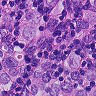
Metastatic tissue present: yes